九年级 · 立体几何学
如图是一个由 4 个相同的长方体组成的立体图形, 它的主视图是 ( )

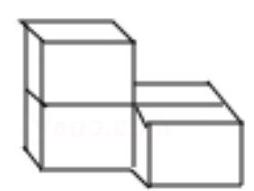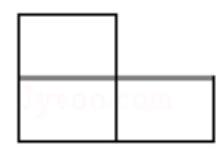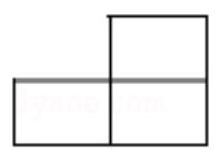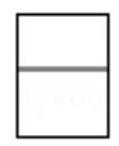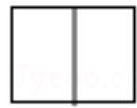
A.

B.

C.

D.

答案: A
解析: 由三视图的定义可知, A 是该几何体的三视图, B、C、D 不是该几何体的三视图.故选 A.